Question: Recently, I've try to upload a new module into our website, but after a fail "unable to install all the components", we are now unable to manage the website cause all the Menu Type Item disappear -- and by the same time, make the website down.
So where can I find the core "menu item type" to remplace and try make all this work fine.

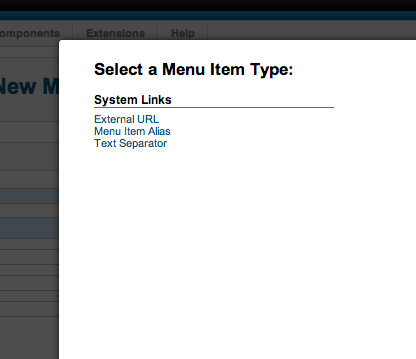
Answer: Before you starting trying to edit Core Joomla files to try and fix things.... I have told many people that editing core Joomla files can results in security issues, prevent other functions from working, get overridden on a Joomla update and more.
What I would try first, it download a fresh copy of Joomla 2.5, and extract only the following folders:
1. Administrator
2. Includes
3. Libraries
Then, zip them up, upload via the FTP to the root folder and extract.